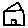
Label: house